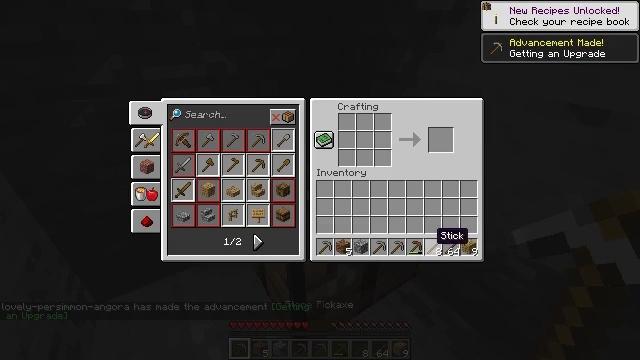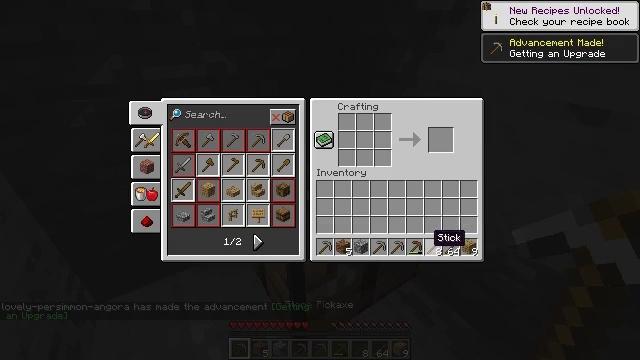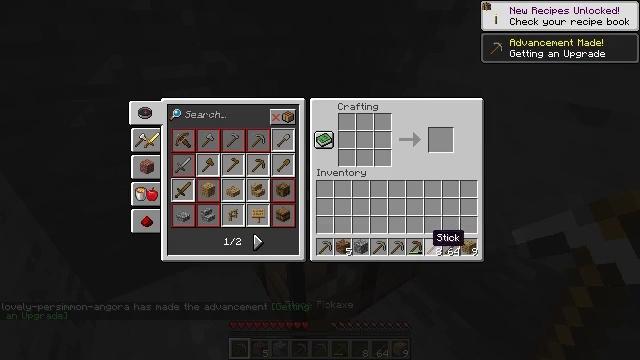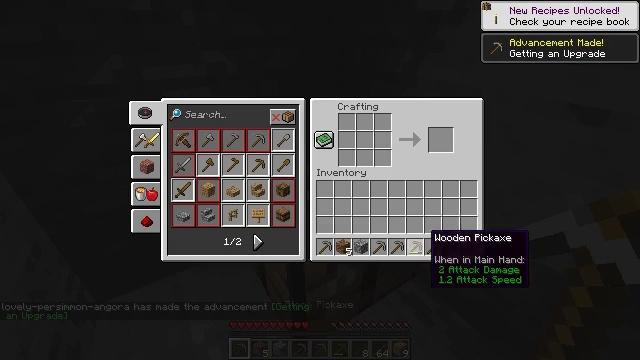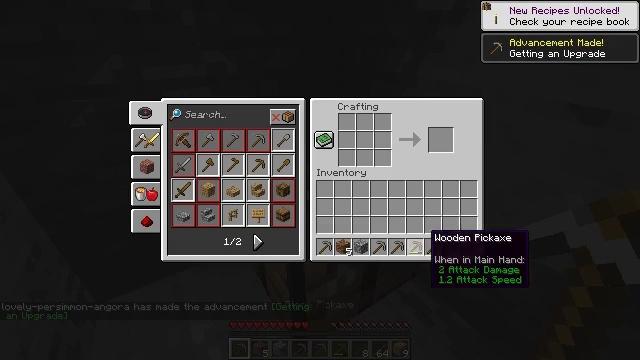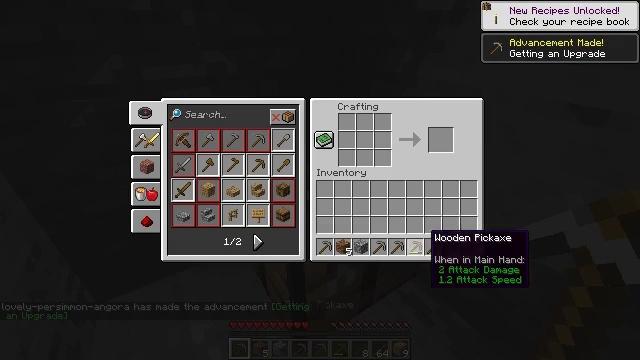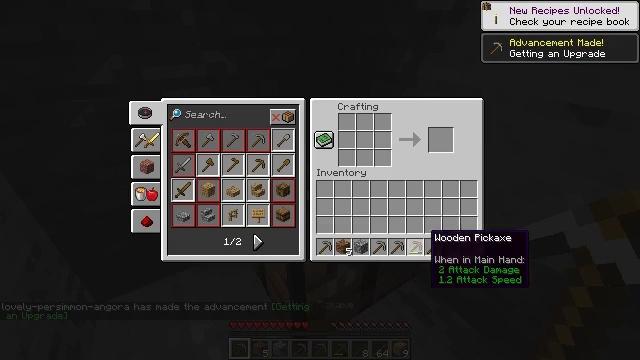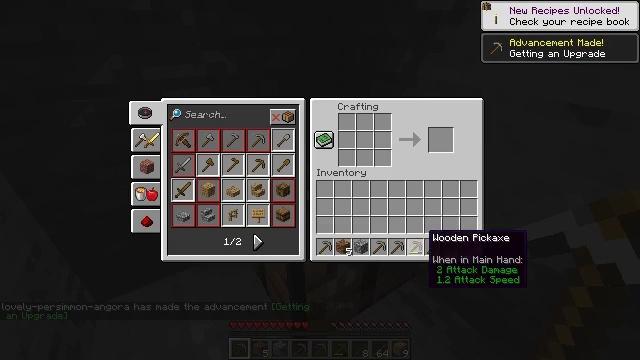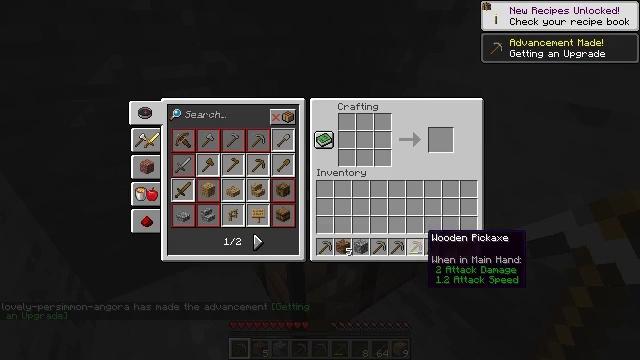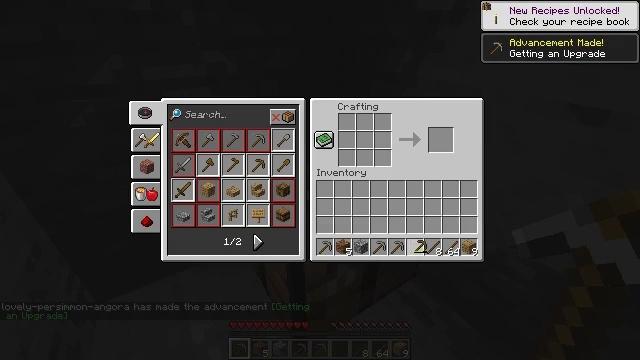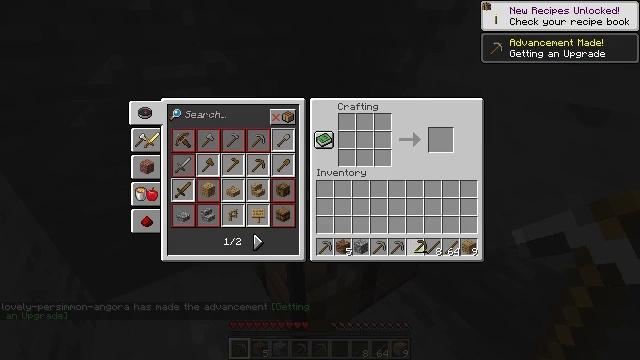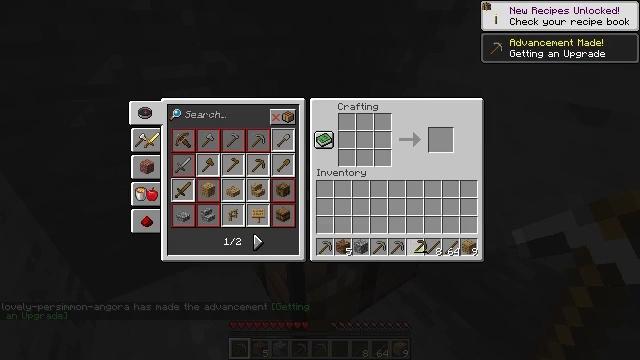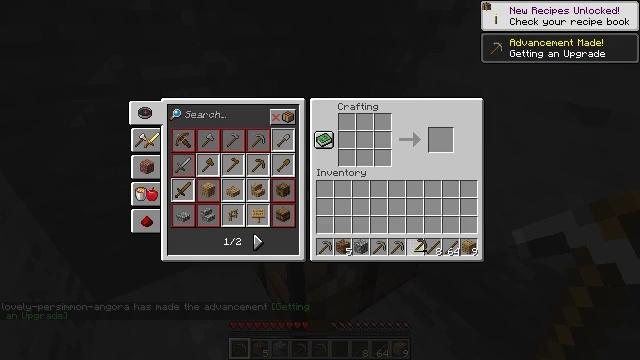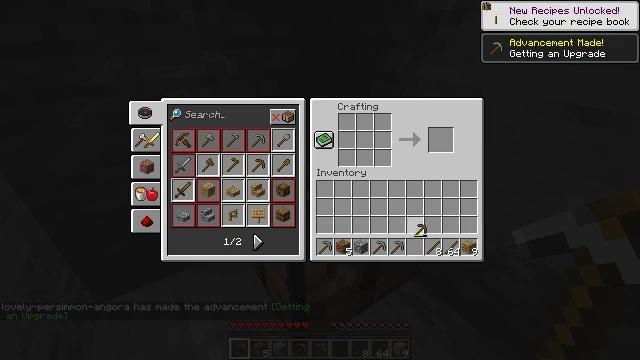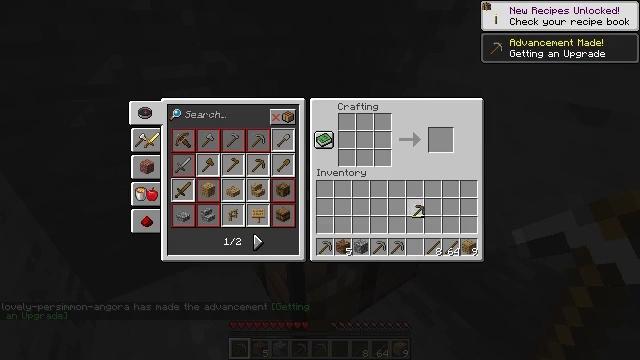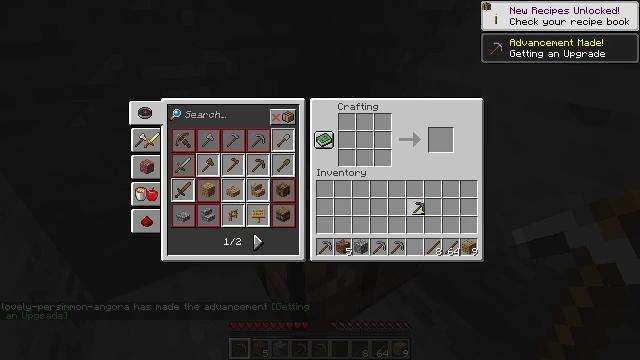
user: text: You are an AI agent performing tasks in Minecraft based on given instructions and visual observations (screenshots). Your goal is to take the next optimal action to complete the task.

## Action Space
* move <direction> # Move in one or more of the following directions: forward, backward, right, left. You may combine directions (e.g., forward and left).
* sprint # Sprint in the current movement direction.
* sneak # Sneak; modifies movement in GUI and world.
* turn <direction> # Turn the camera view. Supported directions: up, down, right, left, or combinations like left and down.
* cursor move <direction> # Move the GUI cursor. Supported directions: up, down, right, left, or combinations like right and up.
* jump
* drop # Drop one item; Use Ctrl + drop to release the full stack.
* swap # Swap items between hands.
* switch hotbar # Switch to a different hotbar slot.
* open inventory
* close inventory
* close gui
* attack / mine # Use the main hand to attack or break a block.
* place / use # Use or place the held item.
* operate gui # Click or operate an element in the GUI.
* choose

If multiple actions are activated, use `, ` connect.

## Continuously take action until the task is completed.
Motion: motion action
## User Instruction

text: Recycle the crafting table.
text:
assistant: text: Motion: no_op
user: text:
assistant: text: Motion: no_op
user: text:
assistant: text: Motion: no_op
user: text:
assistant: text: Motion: no_op
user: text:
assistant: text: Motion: no_op
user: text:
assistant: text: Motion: no_op
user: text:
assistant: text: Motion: no_op
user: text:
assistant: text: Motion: no_op
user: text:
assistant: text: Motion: operate gui
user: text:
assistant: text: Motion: operate gui
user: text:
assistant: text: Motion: operate gui
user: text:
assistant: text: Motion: operate gui
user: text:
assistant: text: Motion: cursor move up
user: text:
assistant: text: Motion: cursor move up
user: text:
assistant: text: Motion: no_op
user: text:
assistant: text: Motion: no_op
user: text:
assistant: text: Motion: no_op
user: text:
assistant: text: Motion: no_op
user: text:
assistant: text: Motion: no_op
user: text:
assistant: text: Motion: no_op
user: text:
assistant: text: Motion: no_op
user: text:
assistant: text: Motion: no_op
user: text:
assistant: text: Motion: no_op
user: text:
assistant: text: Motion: no_op
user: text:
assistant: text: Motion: operate gui
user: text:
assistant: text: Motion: operate gui
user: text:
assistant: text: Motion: operate gui
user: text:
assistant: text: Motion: operate gui
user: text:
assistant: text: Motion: no_op
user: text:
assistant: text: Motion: no_op